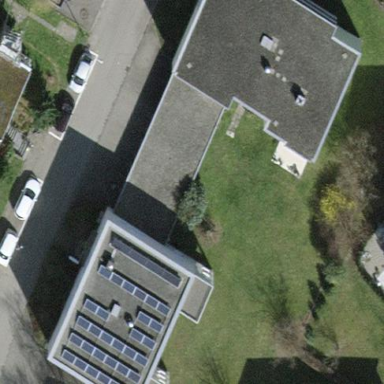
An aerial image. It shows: School building.